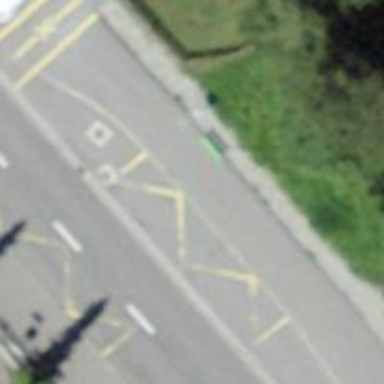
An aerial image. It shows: Bus stop with platform for public transport.